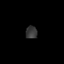
Tissue: skin
Cell type: T cells
Senescence score: 0.6902
Nuclear area (px): 151
Mean DAPI intensity: 53.046